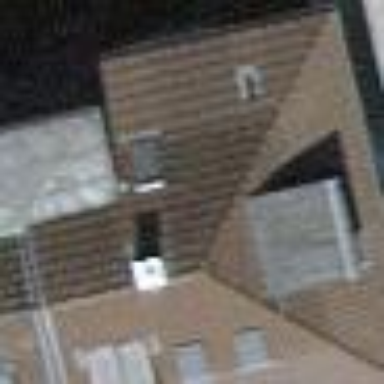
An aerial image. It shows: Hipped roof house.